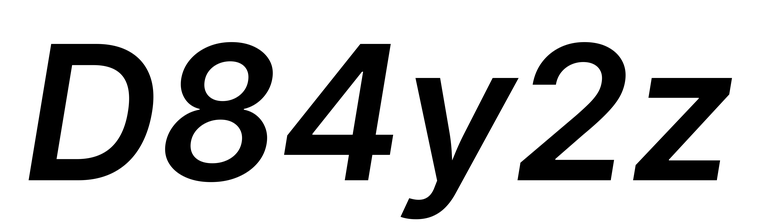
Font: Inter-Italic_SemiBold_Italic